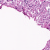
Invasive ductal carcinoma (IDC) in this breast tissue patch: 0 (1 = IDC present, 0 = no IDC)